Question: I'm trying to use a jQuery plugin called <URL>. To use it, you create a special object:
'''
var jpm = jQuery.jPanelMenu();
'''
and call a method of that object:
'''
jpm.on();
'''
So when I create the object, I can type its name and see a list of its properties, which does indeed include an 'on' property.
I can type 'jpm.on' and see that this property looks like a function.
I can do 'typeof jpm.on' and it returns '"function"'.
But when I call 'jpm.on();', I get
'''
TypeError: Object #<Object> has no method 'on'
'''
Here's a screenshot of me doing all the above in the console:

I'm not terribly keen with JavaScript, so I assume this is some gap in my basic conceptual knowledge. What is really going on here?
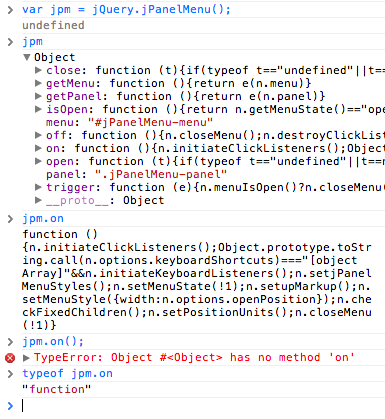
Answer: Sorry, guys, turns out this was just a crazy coincidence. I was running an older version of jQuery, and the 'on' method it couldn't find was not the 'on' I was trying to call, but rather the 'on' that was added to jQuery itself in version 1.7, which apparently is used in jPanelMenu's own 'on' method.
I guess the biggest clue was that in the TypeError, it said '#<Object> has no method' instead of 'jpm has no method'.